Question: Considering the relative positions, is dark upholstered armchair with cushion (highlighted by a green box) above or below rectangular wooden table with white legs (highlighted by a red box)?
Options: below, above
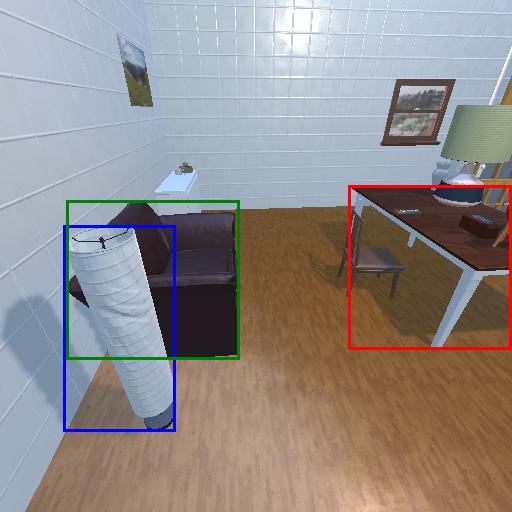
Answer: below